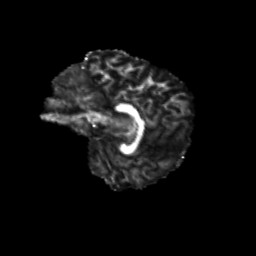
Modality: FA
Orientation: sagittal
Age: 10
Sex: male
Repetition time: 9.512 s
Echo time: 0.089 s